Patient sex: F
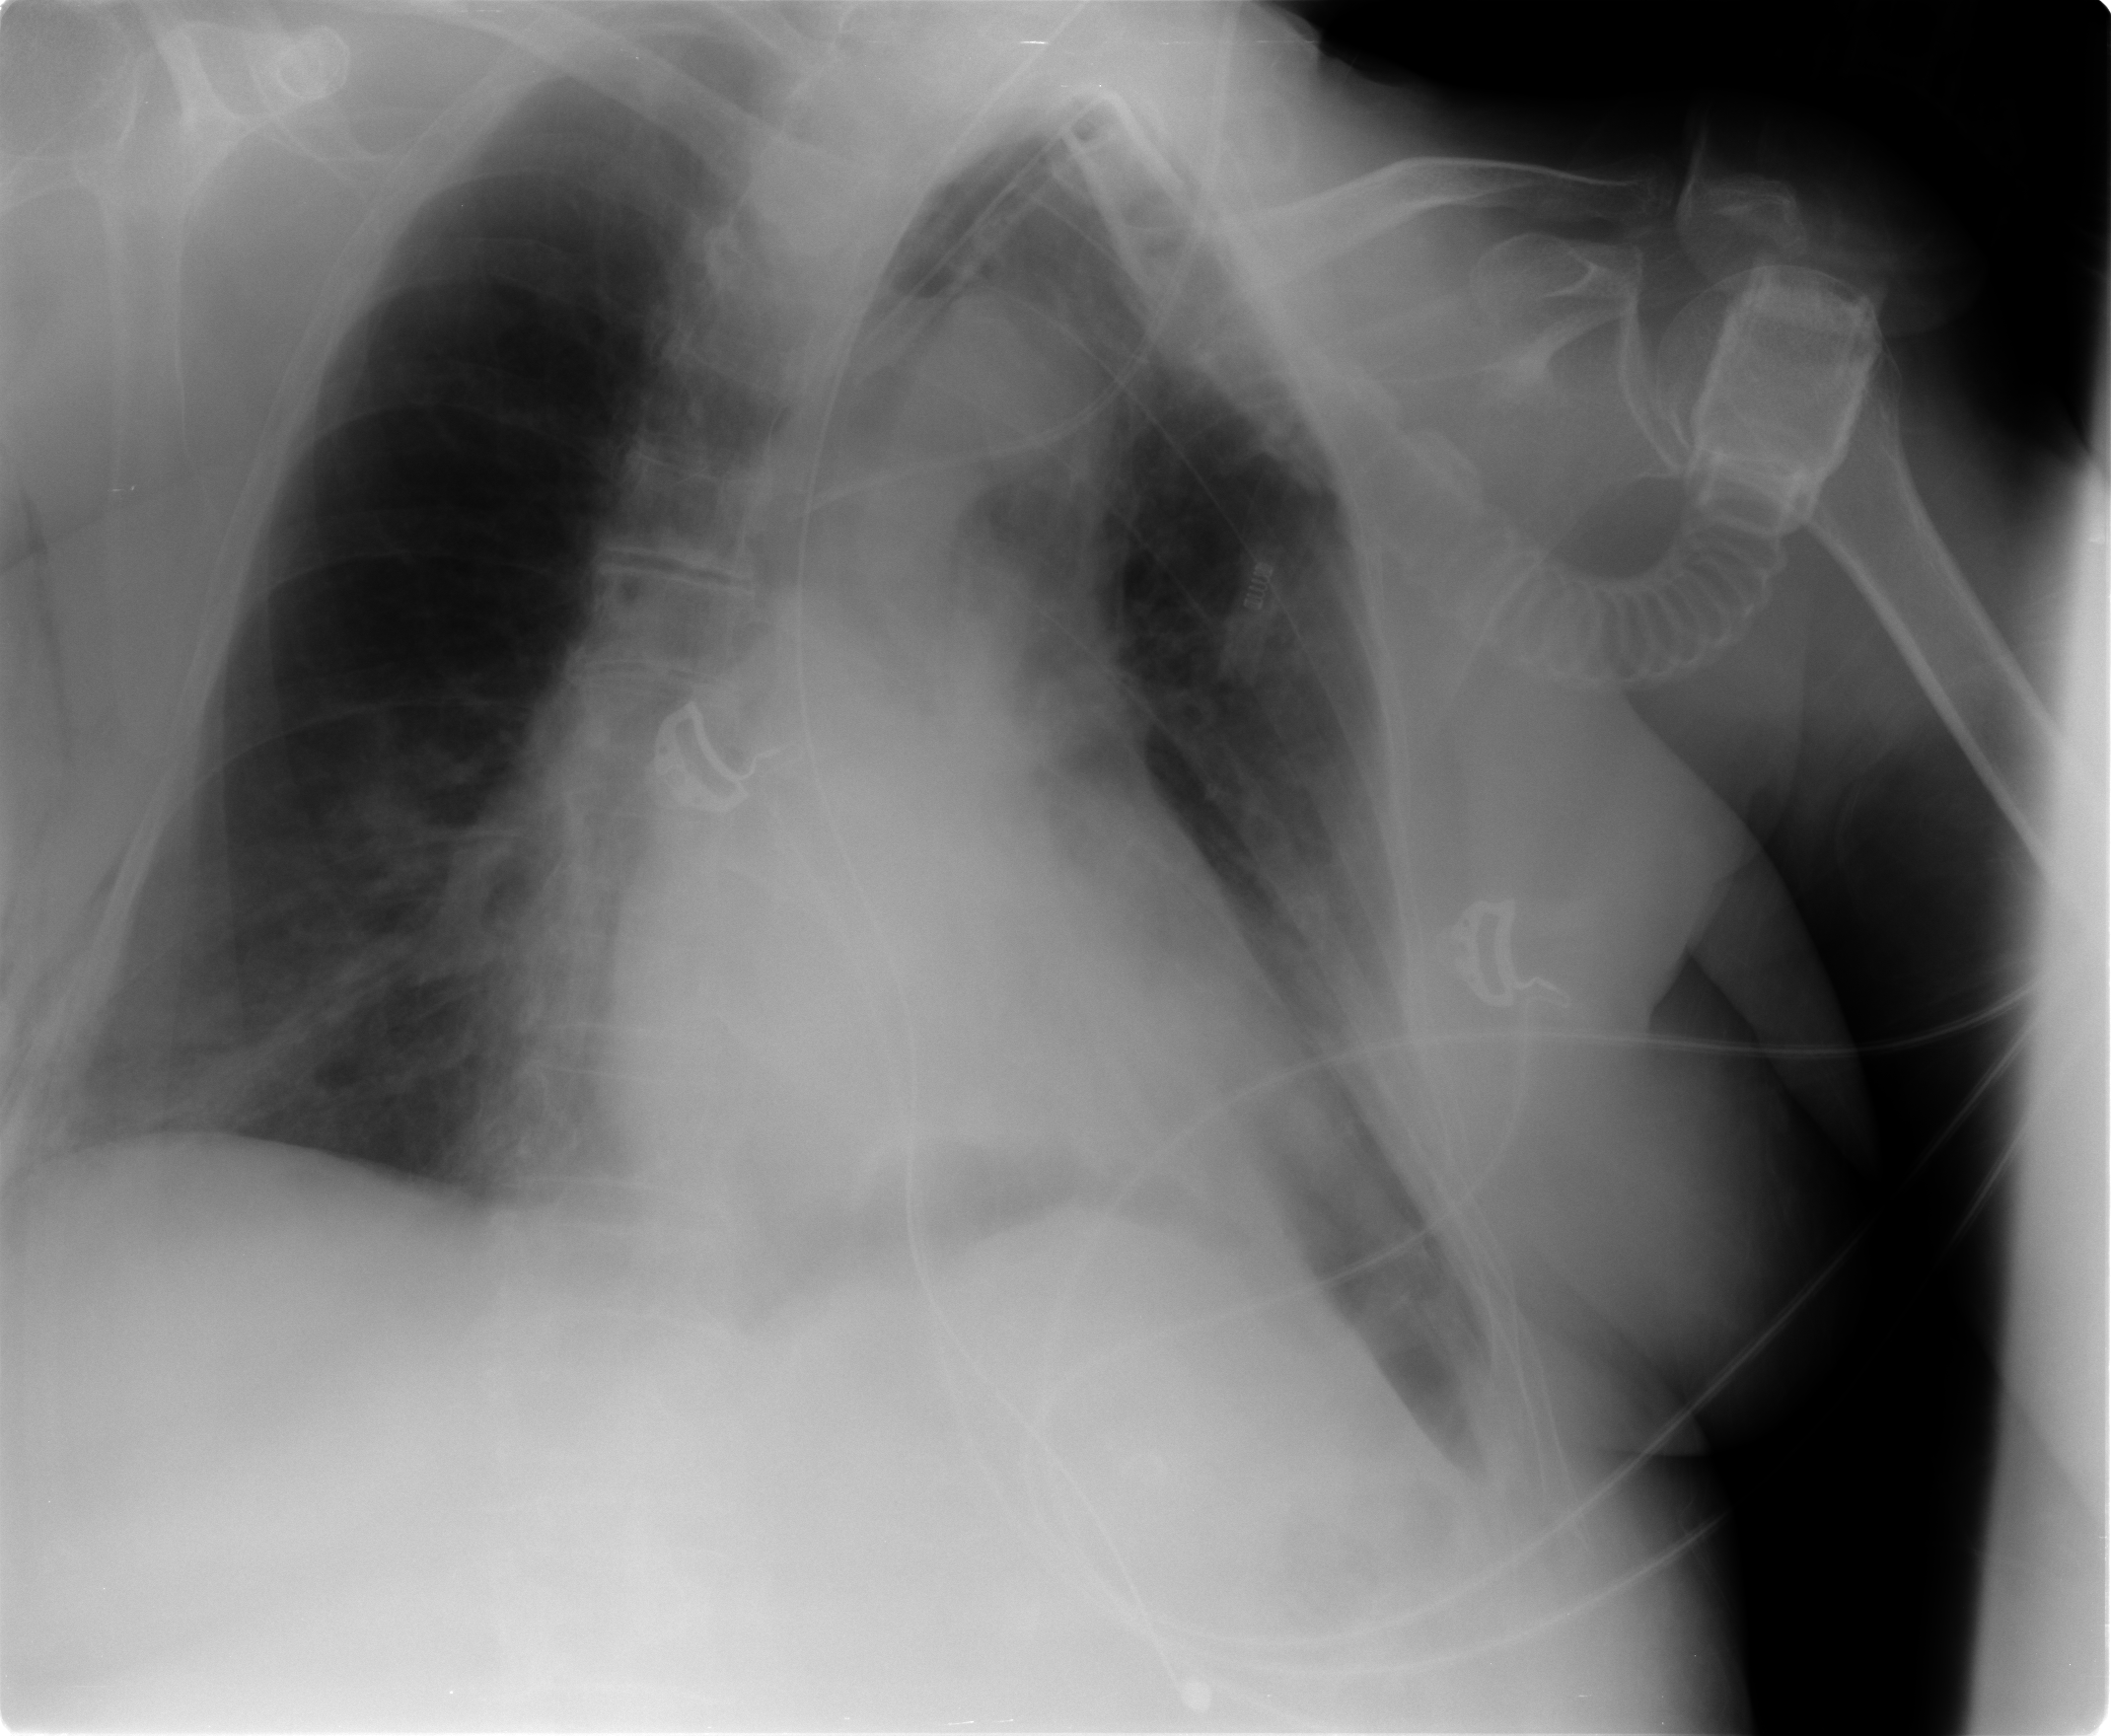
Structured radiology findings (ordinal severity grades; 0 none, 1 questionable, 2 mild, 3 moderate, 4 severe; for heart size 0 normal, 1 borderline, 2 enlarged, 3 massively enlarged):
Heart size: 2
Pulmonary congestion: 1
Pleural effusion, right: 0
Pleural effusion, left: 1
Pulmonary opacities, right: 0
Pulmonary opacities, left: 0
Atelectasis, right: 2
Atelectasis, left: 2